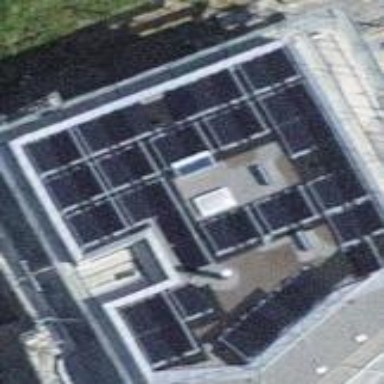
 consisting of solar photovoltaic panels."